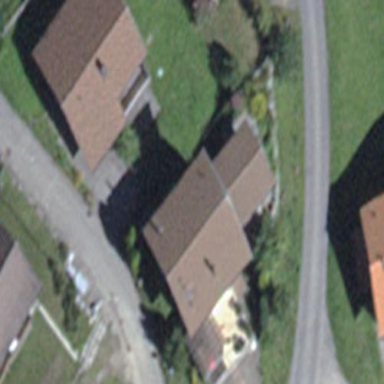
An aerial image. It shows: Detached building.